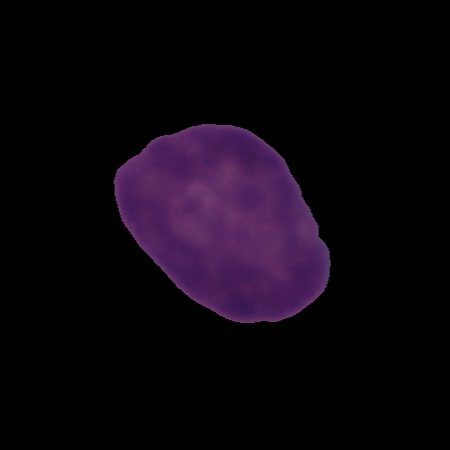
Label: cancer